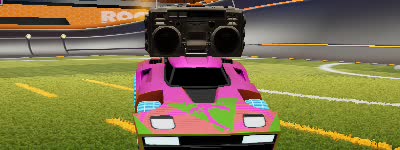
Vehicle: breakout